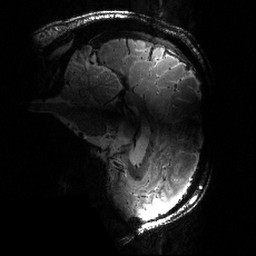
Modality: T2starw
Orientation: sagittal
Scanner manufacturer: siemens
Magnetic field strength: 6.98 T
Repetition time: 3.7 s
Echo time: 0.016 s